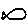
Label: fish